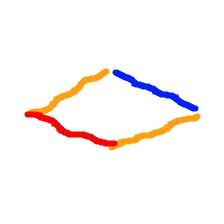
Shape: rhombus